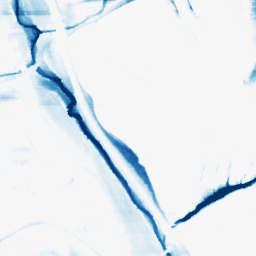
Category: morphological
Decomposition family: morphological_rect
Decomposition parameters: operation: closing
width: 50
height: 10
Upsampling method: cubic_catmull_rom
Upsampling parameters: scale: 2
Upsampling scale: 2